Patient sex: F
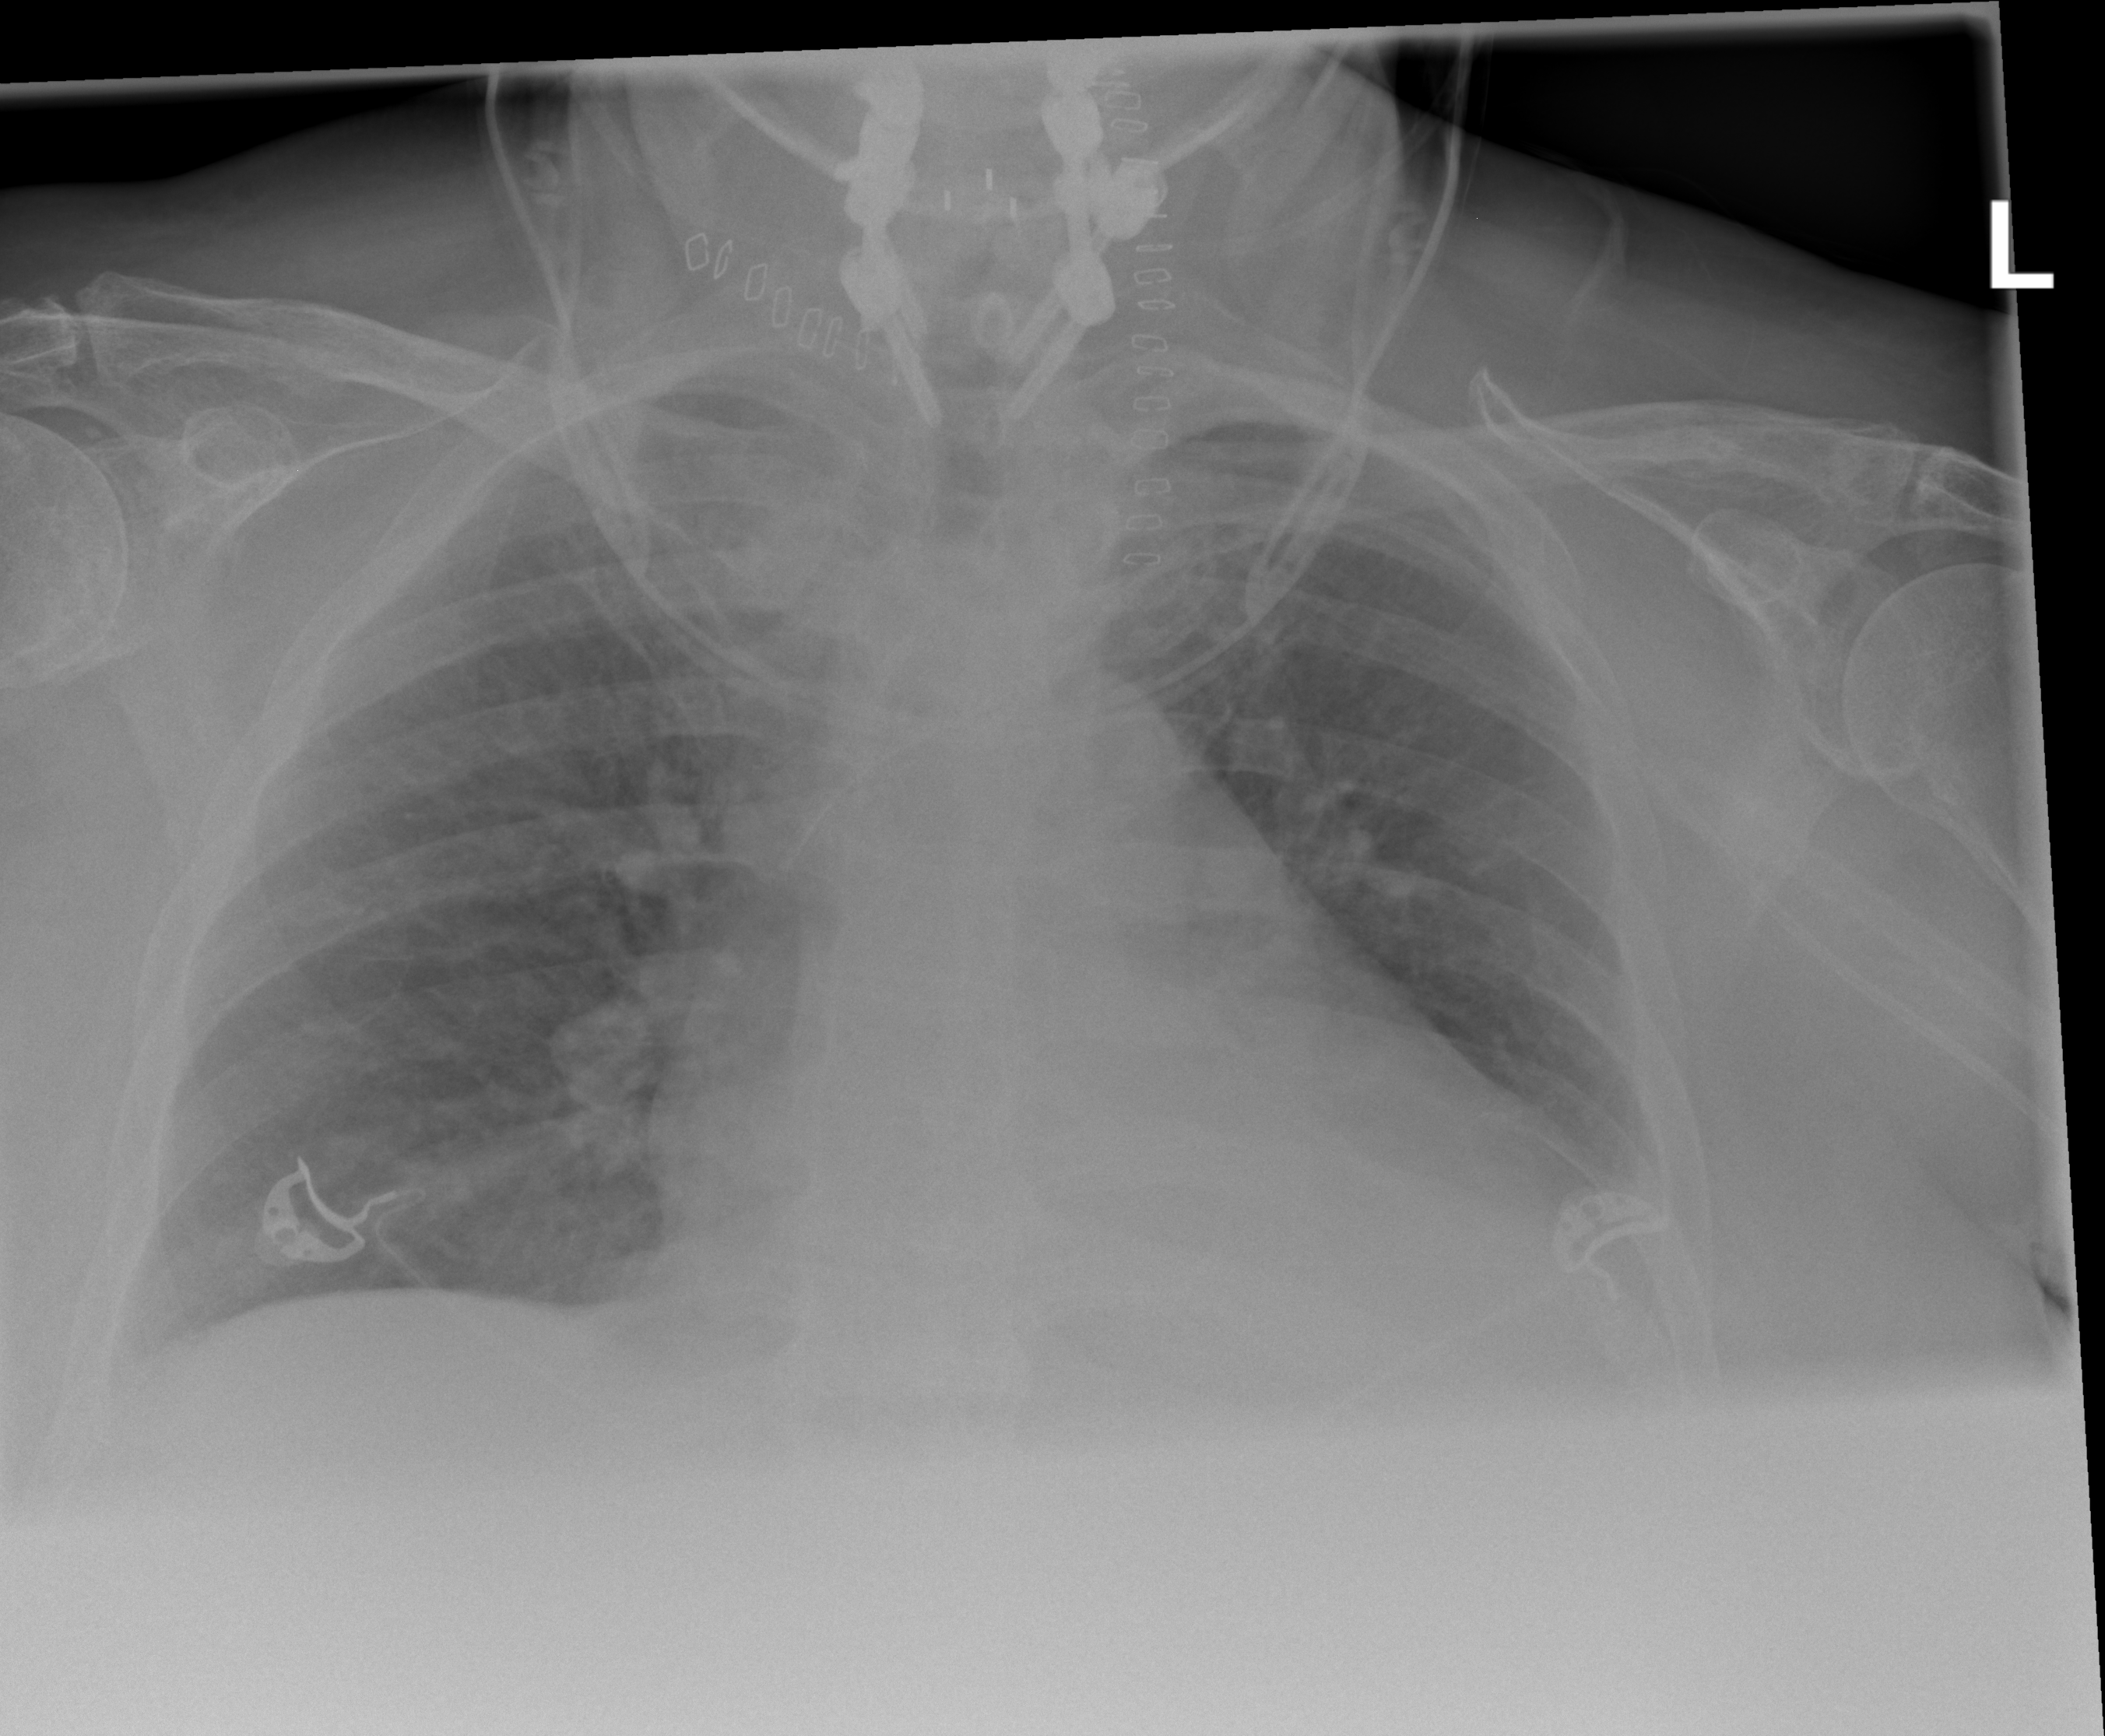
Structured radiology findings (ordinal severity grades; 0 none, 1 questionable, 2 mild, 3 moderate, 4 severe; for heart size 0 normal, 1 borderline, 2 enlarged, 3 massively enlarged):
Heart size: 2
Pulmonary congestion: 2
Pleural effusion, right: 0
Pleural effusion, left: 2
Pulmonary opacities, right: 2
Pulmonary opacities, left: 2
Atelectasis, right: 2
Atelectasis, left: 2